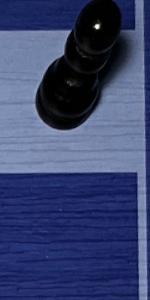
Label: Empty